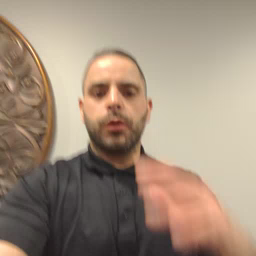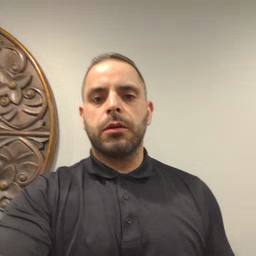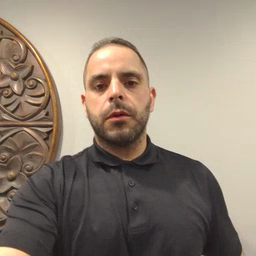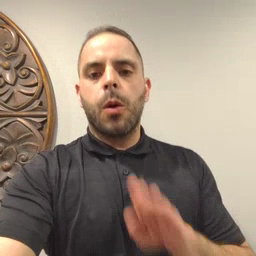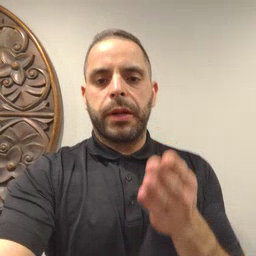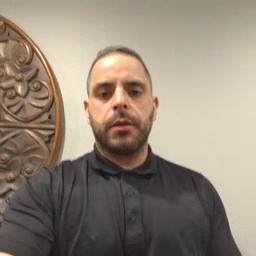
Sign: open